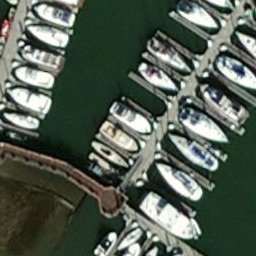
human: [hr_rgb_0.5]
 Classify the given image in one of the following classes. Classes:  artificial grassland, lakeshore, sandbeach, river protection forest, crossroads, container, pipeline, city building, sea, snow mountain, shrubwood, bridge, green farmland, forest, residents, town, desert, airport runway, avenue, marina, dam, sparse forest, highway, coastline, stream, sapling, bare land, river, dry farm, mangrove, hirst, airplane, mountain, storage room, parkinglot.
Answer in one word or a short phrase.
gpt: marina